Question: Here is a 3x3 table:
'''
<html>
<body style="overflow:hidden;">
<style>
div.table_div {overflow:scroll;width:378px;height:117px;position:relative;}
table.TheTable {width:361px;height:100px;table-layout:fixed;border-collapse:collapse;border:1px solid #000000;}
td.TheTableColumnCell {font-size:16px;line-height:14px;text-overflow:ellipsis;overflow:hidden;white-space:nowrap;border:1px solid #000000;}
</style>
<div class="table_div" id="table_div">
<table class="TheTable">
<tr id='firstTr'>
<td class="TheTableColumnCell">
<div onclick="alert('1');" style="position:absolute;font-size:16px;line-height:14px;background-color:#FFFF00;left:0px;top:4px;width:60px;height:24px;text-overflow:ellipsis;overflow:hidden;white-space:nowrap;">Event: 1</div>
<div onclick="alert('2');" style="position:absolute;font-size:16px;line-height:14px;background-color:#FFFF00;left:90px;top:4px;width:30px;height:24px;text-overflow:ellipsis;overflow:hidden;white-space:nowrap;">Event: 2</div>
<div onclick="alert('3');" style="position:absolute;font-size:16px;line-height:14px;background-color:#FFFF00;left:150px;top:4px;width:210px;height:24px;text-overflow:ellipsis;overflow:hidden;white-space:nowrap;">Event: 3</div>
&nbsp;</td>
<td class="TheTableColumnCell">&nbsp;</td>
<td class="TheTableColumnCell">&nbsp;</td>
</tr>
<tr>
<td class="TheTableColumnCell">I'm</td>
<td class="TheTableColumnCell">Vertically</td>
<td class="TheTableColumnCell">Aligned Middle!</td>
</tr>
<tr>
<td class="TheTableColumnCell">&nbsp;</td>
<td class="TheTableColumnCell">&nbsp;</td>
<td class="TheTableColumnCell">&nbsp;</td>
</tr>
</table>
</div>
</body>
</html>
'''
If you cut-and-paste that code into an html file and open it in your browser, you will see that the div's act as an overlay onto my grid. This is sort-of like a Scheduling control (the grid represents each hour block).
The thing that's driving me crazy is that the I can't get the text inside the div tags to become vertically aligned in the middle. The actual td tags, no problem. But the div tags inside the td tag - nope!
I've read and tried everything here: <URL>
I've tried (as a style for the div): padding, margins, line-heights, etc.
EDIT: I think there is some confusion on the intent of this grid. The reason I use the div tags is to overlay "the yellow bar" over the grid. That means there could be multiple "yellow bars" inside of one td cell or it can span multiple cells. For example, my original html (assuming the first column is 12:00 AM) has three events in that first row. Event 1: 12:00 AM - 12:30 AM. Event 2: 12:45 - 1:00 AM (both in the same cell). Event 3: 1:15 AM - 3:00 AM (and it has overlapped two cells). Stuff like that. That's why the div tags.

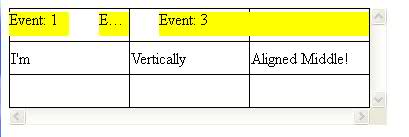
Answer: Is there a single line in the div, try setting the line-height of the container to the same as the height of the container.
'''
<div onclick="alert('1');" style="position:absolute;font-size:16px;line-height:24px;background-color:#FFFF00;left:0px;top:4px;width:60px;height:24px;text-overflow:ellipsis;overflow:hidden;white-space:nowrap;">Event: 1</div>
'''